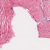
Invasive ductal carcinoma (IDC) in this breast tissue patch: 0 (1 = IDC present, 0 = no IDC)